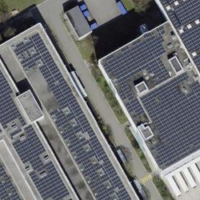
EUNIS habitat code: 54
Species observed at this site:
Milvus milvus